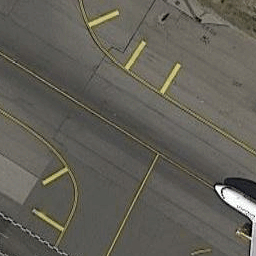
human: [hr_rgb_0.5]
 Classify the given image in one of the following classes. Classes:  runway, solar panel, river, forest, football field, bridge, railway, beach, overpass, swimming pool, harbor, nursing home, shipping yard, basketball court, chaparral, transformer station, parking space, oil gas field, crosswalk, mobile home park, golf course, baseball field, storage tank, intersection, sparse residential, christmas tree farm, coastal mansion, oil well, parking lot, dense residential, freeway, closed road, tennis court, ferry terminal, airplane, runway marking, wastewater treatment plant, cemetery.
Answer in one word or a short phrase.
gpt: runway marking